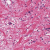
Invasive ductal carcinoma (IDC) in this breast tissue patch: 1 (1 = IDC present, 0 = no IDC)